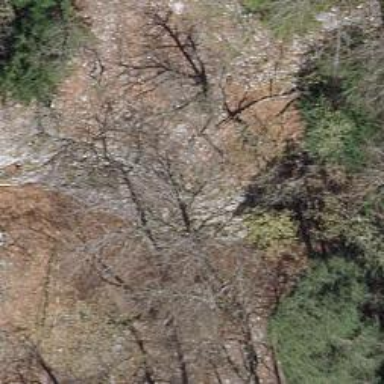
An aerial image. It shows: Natural cliff.